Interaction volume radius: 10 \u00c5
Interaction volume height: 20 \u00c5
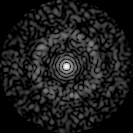
Disorder parameter: 0.8367